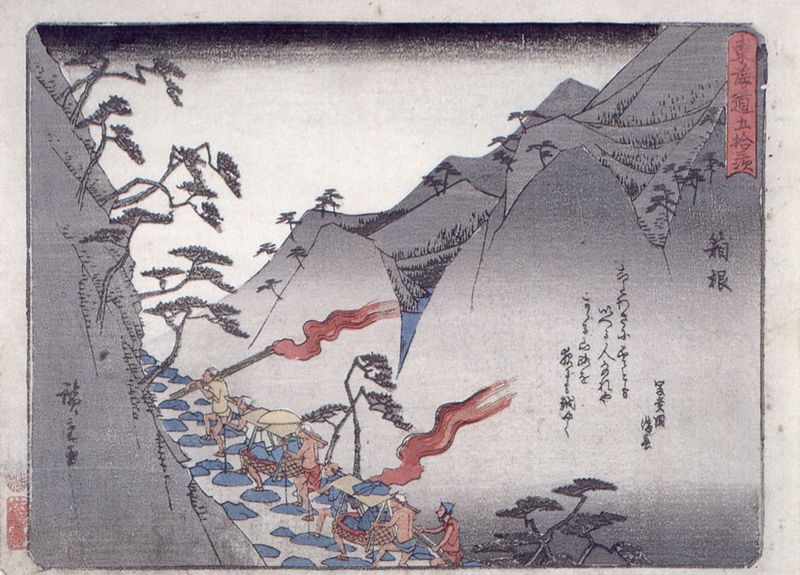
Titel: Hakone; aus der Serie: 53 Stationen der Tokaido Straße
Künstler: Utagawa Hiroshige
Institution: Wisconsin, Chazen Museum of Art, E. B. Van Vleck Collection
Schlagwörter: baum, berg, feuer, bäume, fluss, männer, tisch, zeichnung, weg, steine, pfad, tal, japan, schrift, abhang, körbe, berge, fels, gebirge, zug, grafik, graphik, schlucht, korb, japanisch, tusche, text, chinesisch, china, karte, wanderer, träger, fackel, netz, fackeln, kanji, sänften